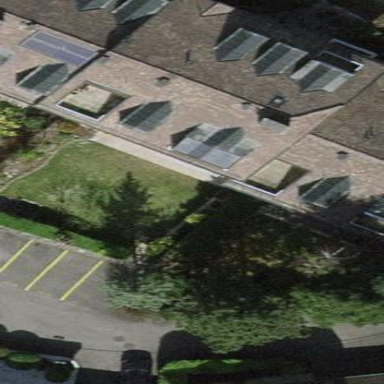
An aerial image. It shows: Garden enclosed by fence.